Question: '''
Tables
Company- CompanyID, CountryID , Company Name,
Country-CountryID, Country Name
'''
I am creating a form to edit the company information. I am having problems updating Company's CountryID. I want a dropdown to displays every country which will modify the company's foreign key.
I followed the tutorial here. <URL>. It works with inner but it doesn't display all the countries. But when I switched SQL inner to left join, the form fails.
My sql-
'''
SELECT DISTINCT table_country.Country, table_company.Country_id
FROM table_country LEFT JOIN table_company ON table_country.Country_id = table_company.Country_id
ORDER BY table_country.Country;
'''

![enter image description here][2]
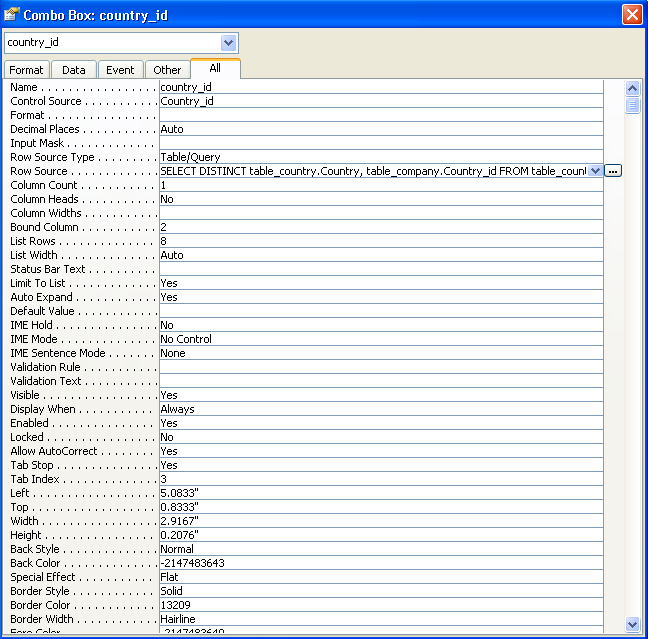
Answer: The the 'RowSource' property of the 'combobox' should only contain a lookup list. It should not be retrieving records from the company table.
The 'RowSource' property should be:
'''
SELECT Country_ID, Country FROM table_country ORDER BY Country
'''
Set 'Column Count' to '2'
Set 'Bound Column' to '1'
Set 'Column Width' to '0' as you don't want to display the 'country_id' only 'country'.